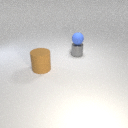
small gray metal cylinder below small blue rubber sphere